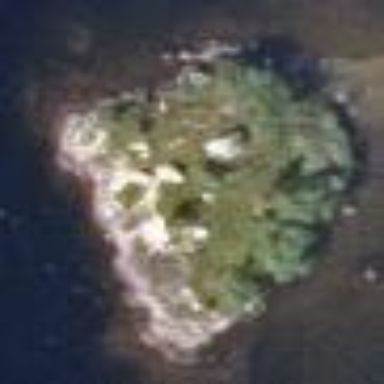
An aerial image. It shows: Islet.